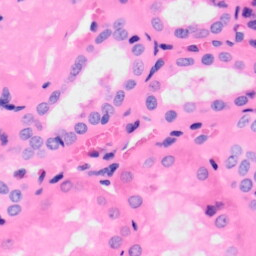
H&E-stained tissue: Kidney